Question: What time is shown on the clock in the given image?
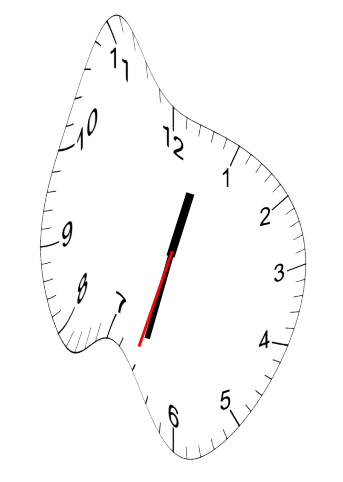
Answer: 12:32:33